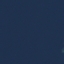
Land use / land cover class: SeaLake